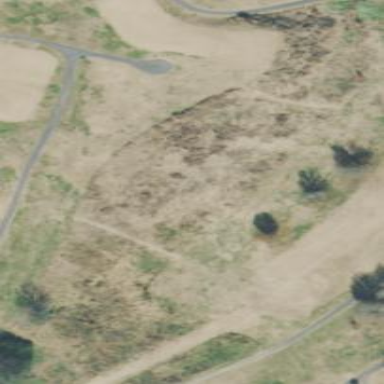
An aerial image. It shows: Golf path surrounded by scrub vegetation.